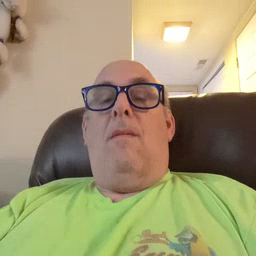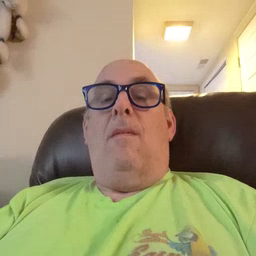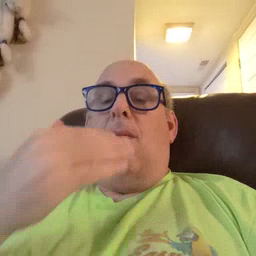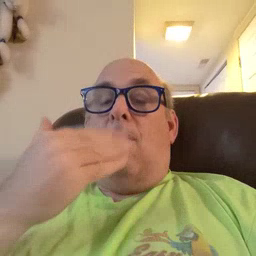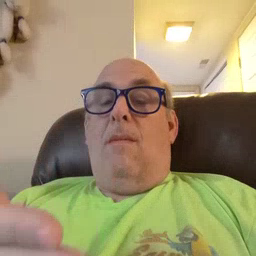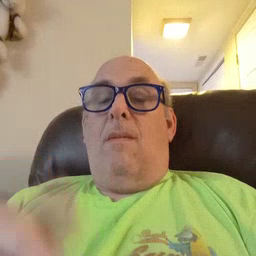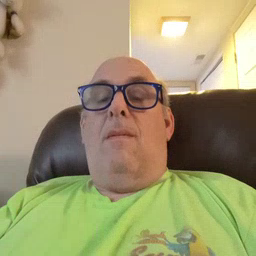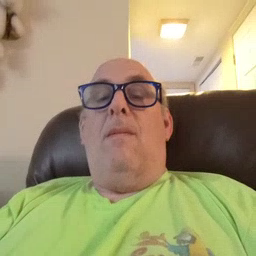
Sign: thankyou